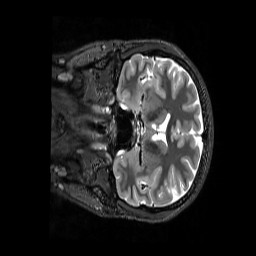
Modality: T2w
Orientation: coronal
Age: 28
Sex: female
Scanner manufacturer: siemens
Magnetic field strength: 3 T
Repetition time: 3.2 s
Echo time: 0.728 s